Question: THIS IS MY DATA

I have a panel data in R, so I want to create a rolling window linear regression by group. For instance, I have a lot of dates from 1 to 618. Each number represents one date, but I have more than one observation for each date.
I want to create a rolling window for 20 dates. Finally, i want to output all coefficients for lm(y~x1+x2+x3+x4+x5+x6) in the period 1:20, and make a rolling window for doing another regression for 2:21, 3:22.. and so on for all my observations, so the last coefficients are for 598:618 period (I have 618 so i can't do it manually).
My problem is that i select a window for 20 observations but i only get to select this 20 first observations, for example:
1
1
1
1
1
1
1 .... 1
and maybe the first 20 observations are only observations for the first date (1), because there are more than one observations by date. So I want to catch 20 observationes filtering by group, actually this will be more than 20 observations, but i want to rolling by date (date 1 to date 20, regardless of the observations.
After that, i need to estimate by Newey West method, so i need include in the final code something like that and output all coefficients and t-statistics.
'''
neweywest <- coeftest(LMOBJECT, vcov. = NeweyWest, lag=12)
'''
I hope it has been understood well.
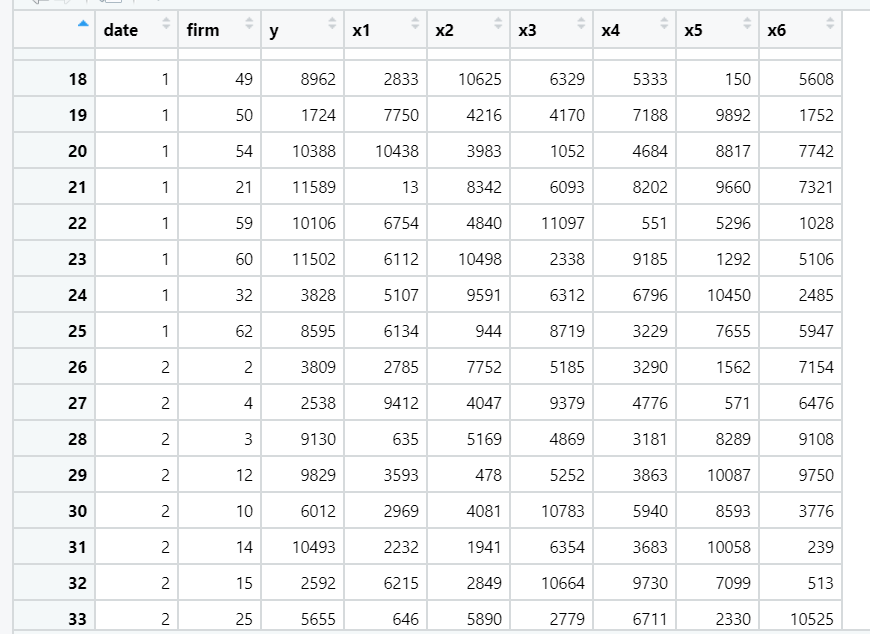
Answer: You can create multiple linear models for a given interval of dates like this:
'''
library(tidyverse)
# example data
set.seed(1337)
n_dates <- 10
data <- tibble(
date = runif(100, min = 1, max = n_dates) %>% floor(),
x1 = runif(100)**2,
x2 = runif(100) * 2,
x3 = runif(100) + 2,
y = x1 + 2 * x2 + runif(100)
) %>%
arrange(date)
data
#> # A tibble: 100 x 5
#> date x1 x2 x3 y
#> <dbl> <dbl> <dbl> <dbl> <dbl>
#> 1 1 0.754 0.700 2.21 2.79
#> 2 1 0.0230 1.97 2.70 4.89
#> 3 1 0.388 0.500 2.21 1.54
#> 4 1 0.225 0.135 2.87 0.849
#> 5 1 0.<PHONE> 0.139 2.22 1.12
#> 6 1 0.255 0.893 2.21 2.25
#> 7 1 0.402 1.37 2.06 3.51
#> 8 1 0.00275 0.363 2.68 0.984
#> 9 2 0.238 1.68 2.53 3.98
#> 10 2 0.0309 1.47 2.05 3.69
#> # ... with 90 more rows
# number of rows per day
data %>% count(date)
#> # A tibble: 9 x 2
#> date n
#> <dbl> <int>
#> 1 1 8
#> 2 2 10
#> 3 3 15
#> 4 4 8
#> 5 5 10
#> 6 6 10
#> 7 7 12
#> 8 8 7
#> 9 9 20
# size of rolling window in days
window_size <- 3
models <- tibble(
from = seq(n_dates),
to = from + window_size - 1
) %>%
mutate(
data = from %>% map2(to, ~ data %>% filter(date >= .x & date <= .y)),
model = data %>% map(possibly(~ lm(y ~ x1 + x2 + x3, data = .x), NA))
)
models
#> # A tibble: 10 x 4
#> from to data model
#> <int> <dbl> <list> <list>
#> 1 1 3 <tibble [33 x 5]> <lm>
#> 2 2 4 <tibble [33 x 5]> <lm>
#> 3 3 5 <tibble [33 x 5]> <lm>
#> 4 4 6 <tibble [28 x 5]> <lm>
#> 5 5 7 <tibble [32 x 5]> <lm>
#> 6 6 8 <tibble [29 x 5]> <lm>
#> 7 7 9 <tibble [39 x 5]> <lm>
#> 8 8 10 <tibble [27 x 5]> <lm>
#> 9 9 11 <tibble [20 x 5]> <lm>
#> 10 10 12 <tibble [0 x 5]> <lgl [1]>
models %>%
filter(!is.na(model)) %>%
transmute(
from, to,
coeff = model %>% map(coefficients),
r2 = model %>% map_dbl(~ .x %>% summary() %>% pluck("r.squared"))
) %>%
unnest_wider(coeff)
# A tibble: 9 x 7
# from to '(Intercept)' x1 x2 x3 r2
# <int> <dbl> <dbl> <dbl> <dbl> <dbl> <dbl>
#1 1 3 0.601 0.883 2.07 -0.0788 0.970
#2 2 4 0.766 0.965 2.01 -0.141 0.965
#3 3 5 0.879 0.954 1.94 -0.165 0.953
'''
Another way of subseting groups is to use 'nest':
'''
# get all observations from day 3 to 5
data %>% arrange(date) %>% nest(-date) %>% slice(3:5) %>% unnest()
'''